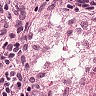
Metastatic tissue present: no